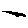
Label: zigzag